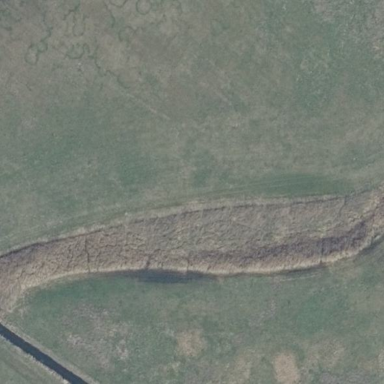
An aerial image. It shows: Beautiful wet meadow natural wetland.